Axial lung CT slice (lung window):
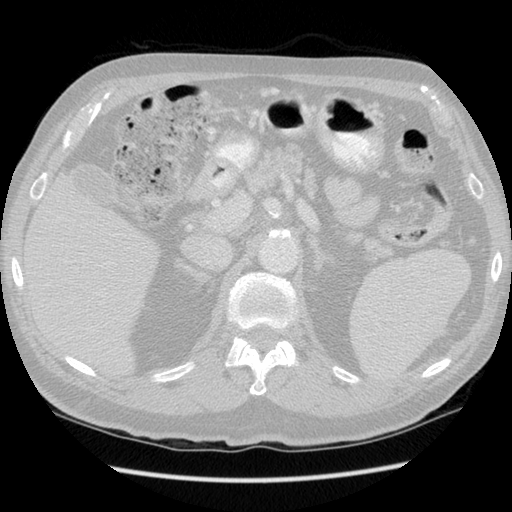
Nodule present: no